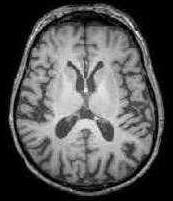
Label: notumor